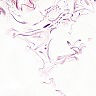
Metastatic tissue present: no